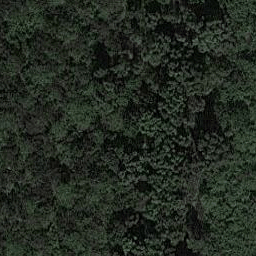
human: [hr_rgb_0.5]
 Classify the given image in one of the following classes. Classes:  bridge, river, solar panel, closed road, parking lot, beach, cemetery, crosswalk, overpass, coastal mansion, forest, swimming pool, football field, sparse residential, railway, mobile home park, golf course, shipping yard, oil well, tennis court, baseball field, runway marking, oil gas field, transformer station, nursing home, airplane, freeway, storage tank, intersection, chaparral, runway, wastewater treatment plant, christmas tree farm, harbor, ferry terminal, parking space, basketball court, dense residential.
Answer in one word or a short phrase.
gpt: forest